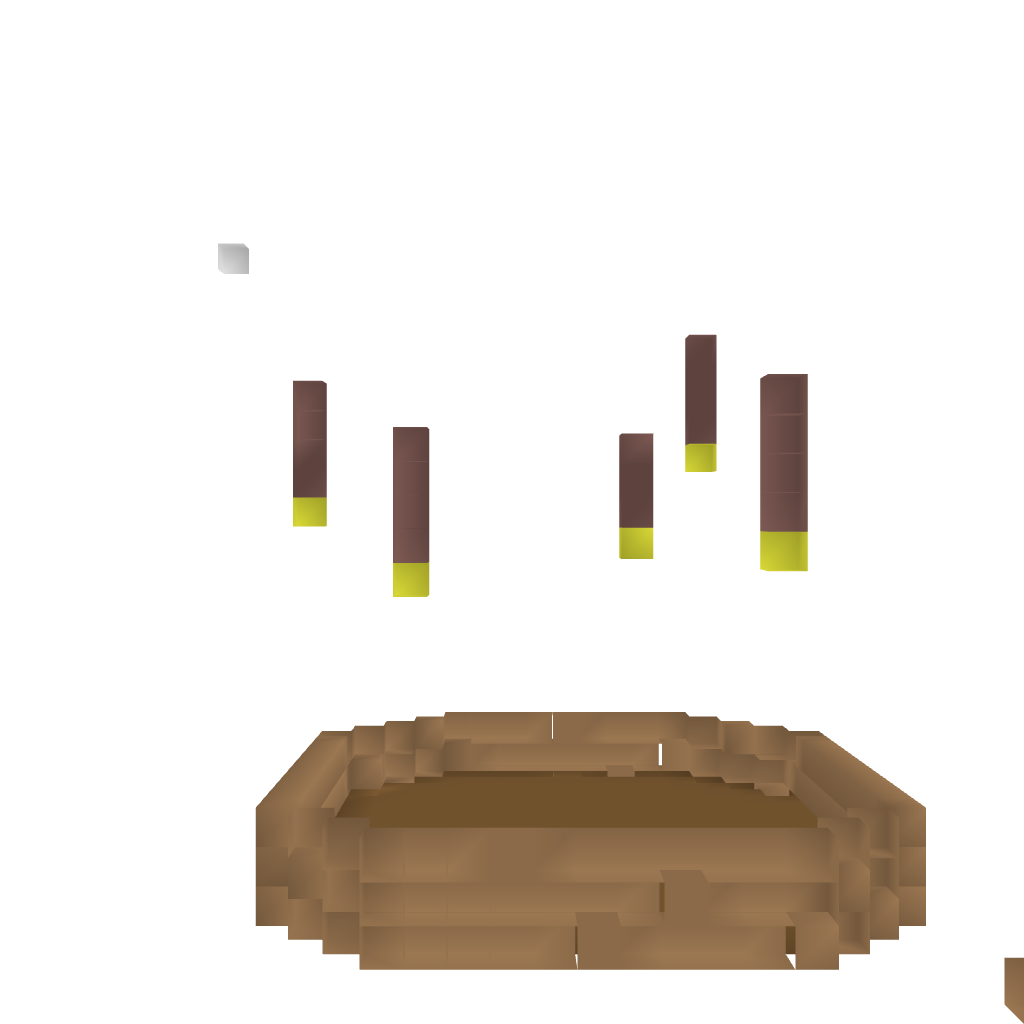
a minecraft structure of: Web tree bad low quality